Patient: sex F, age 74
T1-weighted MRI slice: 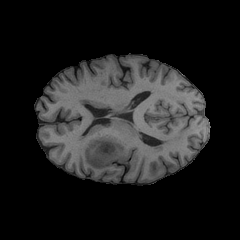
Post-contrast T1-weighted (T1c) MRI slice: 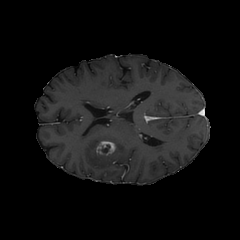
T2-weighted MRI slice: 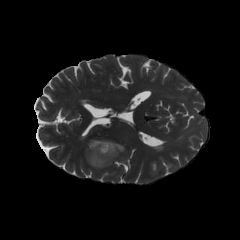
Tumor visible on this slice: yes
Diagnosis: Glioblastoma, IDH-wildtype
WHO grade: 4